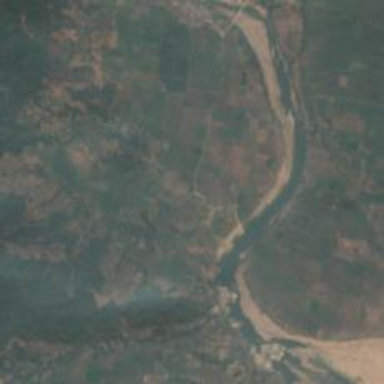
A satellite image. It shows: Beautiful view of river.